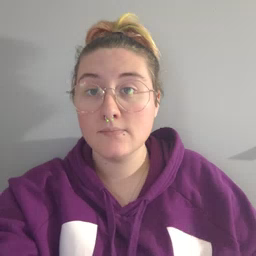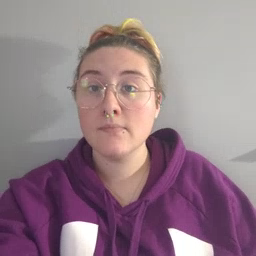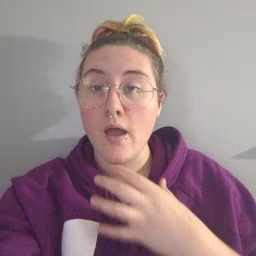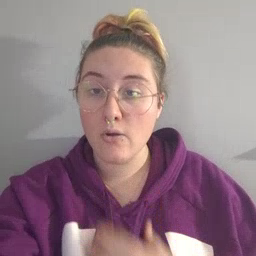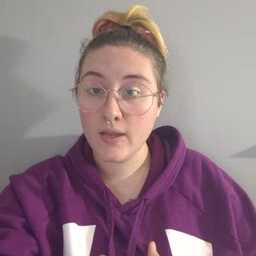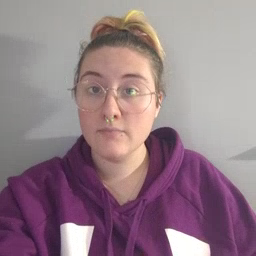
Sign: hungry